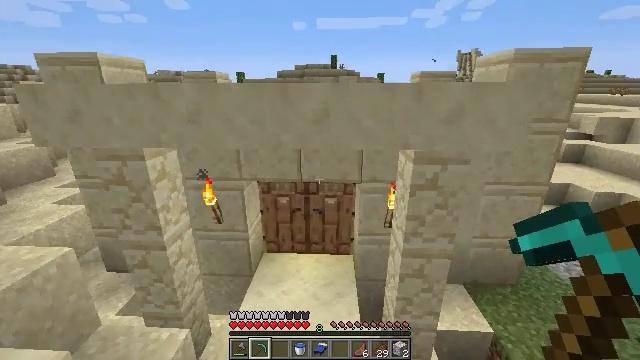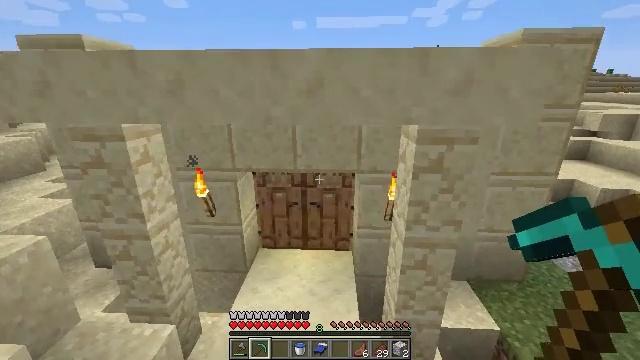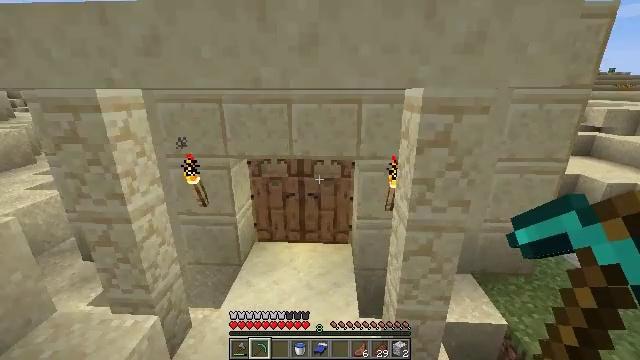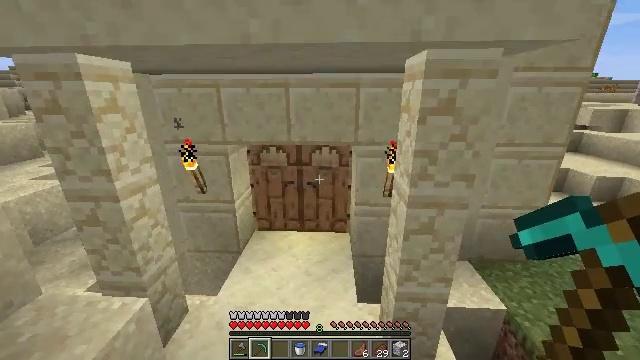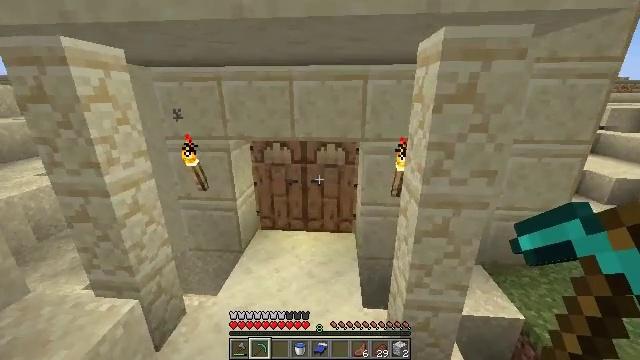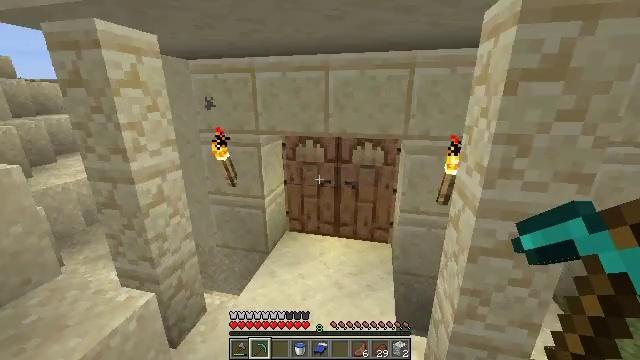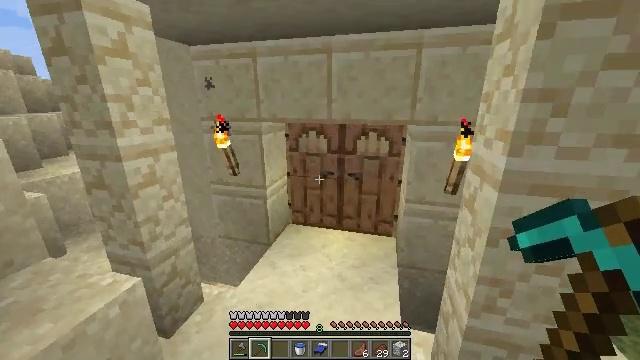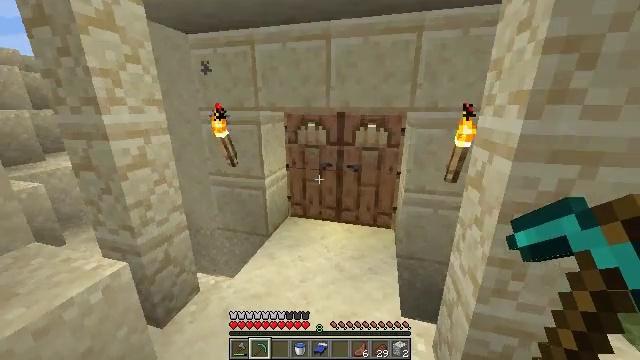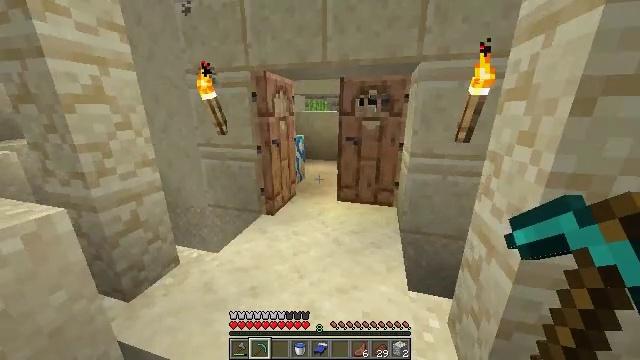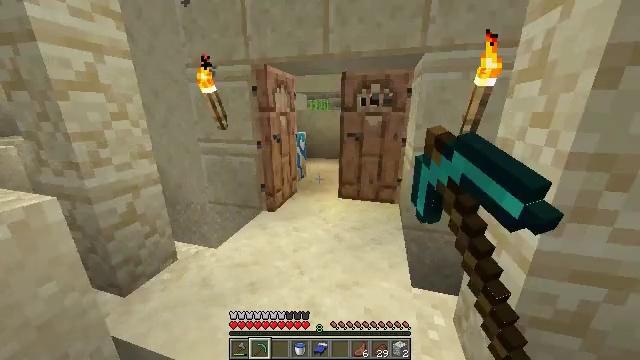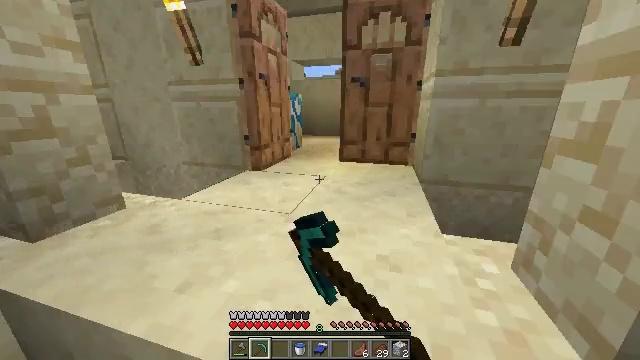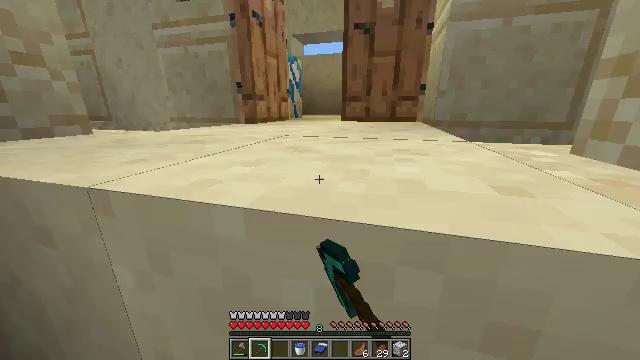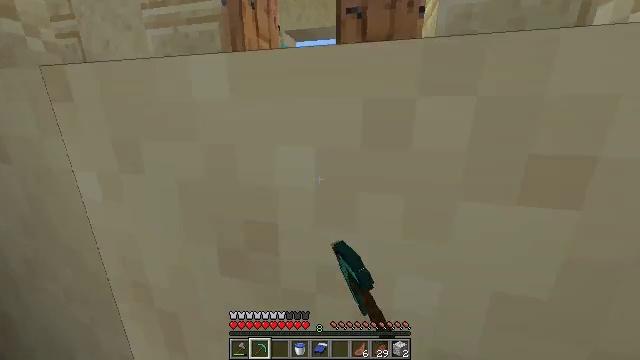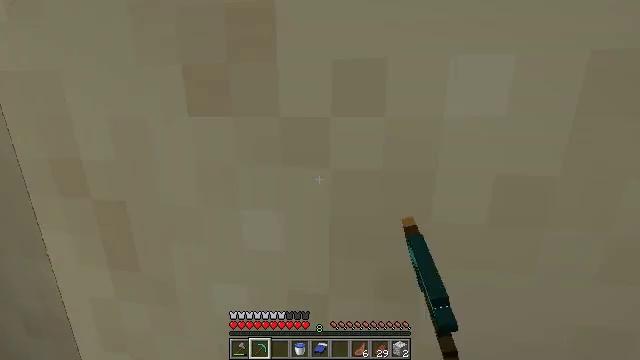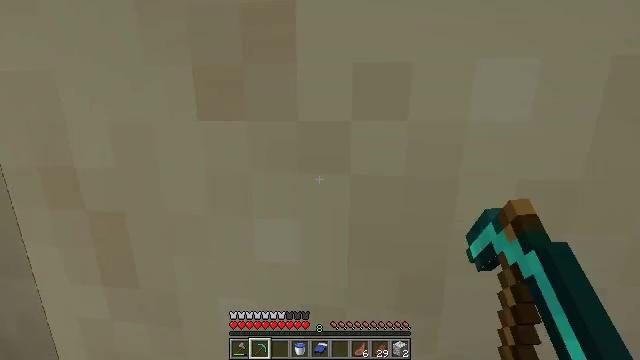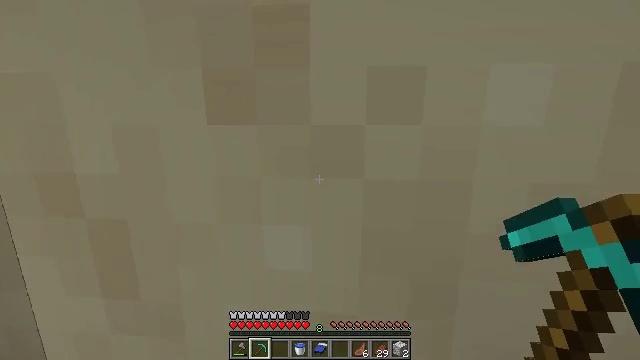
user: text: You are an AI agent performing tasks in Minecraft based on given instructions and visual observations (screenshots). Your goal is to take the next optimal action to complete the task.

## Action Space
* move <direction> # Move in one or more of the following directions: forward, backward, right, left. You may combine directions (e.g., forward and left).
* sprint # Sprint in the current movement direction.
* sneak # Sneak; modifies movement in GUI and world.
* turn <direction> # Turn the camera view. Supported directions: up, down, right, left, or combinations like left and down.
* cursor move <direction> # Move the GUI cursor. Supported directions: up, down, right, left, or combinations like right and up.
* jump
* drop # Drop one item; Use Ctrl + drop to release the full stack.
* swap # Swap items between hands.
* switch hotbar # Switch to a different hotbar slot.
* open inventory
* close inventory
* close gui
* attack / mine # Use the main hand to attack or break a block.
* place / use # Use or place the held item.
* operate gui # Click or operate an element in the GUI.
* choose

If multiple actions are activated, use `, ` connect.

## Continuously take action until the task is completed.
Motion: motion action
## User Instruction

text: Break the jungle door.
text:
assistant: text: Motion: move forward
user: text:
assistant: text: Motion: move forward
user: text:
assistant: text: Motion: move forward
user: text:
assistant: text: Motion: move forward, turn left
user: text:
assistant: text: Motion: move forward, sprint, turn left
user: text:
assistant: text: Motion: move forward, sprint, turn left
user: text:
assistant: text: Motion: move forward, sprint
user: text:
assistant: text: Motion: move forward, use / place
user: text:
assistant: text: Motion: move forward, use / place
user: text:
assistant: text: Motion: move forward, use / place
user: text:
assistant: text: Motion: move forward
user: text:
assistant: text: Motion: move forward, turn right
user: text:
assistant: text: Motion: move forward, turn right and up
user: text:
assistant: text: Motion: move forward, turn right and up
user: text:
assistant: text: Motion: move forward, turn right and up
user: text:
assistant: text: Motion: move forward
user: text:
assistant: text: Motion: move forward, jump
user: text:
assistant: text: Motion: move forward and move left, jump
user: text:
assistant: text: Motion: move forward and move left, jump
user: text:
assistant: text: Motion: move forward and move left, jump
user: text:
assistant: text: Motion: move forward and move left, jump
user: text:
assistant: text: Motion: move forward, turn right, jump
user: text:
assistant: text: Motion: move forward, jump
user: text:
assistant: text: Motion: move forward, jump
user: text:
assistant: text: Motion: move forward and move left, jump
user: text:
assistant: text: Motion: move forward and move left, jump
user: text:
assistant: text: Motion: move forward and move left
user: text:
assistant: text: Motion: move forward and move left
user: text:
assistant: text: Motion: move forward and move left
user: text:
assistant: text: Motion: move forward and move left